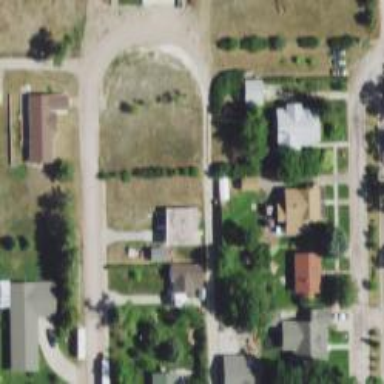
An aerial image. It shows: Alley classified as service road.